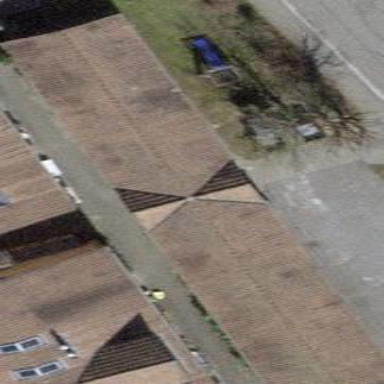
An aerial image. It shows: View of roof of building.